Question: I have a 'ViewPager', the first page('fragment') of it has a 'DrawerLayout' that implements a 'SimpleOnGestureListener' that listens to 'onSwipe' event. The purpose of the 'onSwipe' event inside the 'DrawerLayout'(fragment) is to listen if the user swipes to 'left' and 'right' which triggers the opening and closing of the 'drawer'.
The problem is by the time, I swipe to 'left or right' the instead of triggering the opening and closing of the 'Drawer'.
Is there a way to temporarily the swiping of the 'ViewPager', while its current view is on 'DrawerLayout' so that it can listen to the left and right event?
If the Drawer is and If I swipe the screen to the right then that's the time the page changes. I've been struggling with this for a couple of days now.
I this possible inside the 'DrawerLayoutFragment'?
'''
if(MainClass_ViewPager.getView == getActivity().getView)
MainClass_ViewPager.isEnabled(false)
onSwipe of 'DrawerLayoutFragment' is triggered
'''
---
'''
public class DrawerLayoutFragment extends Fragment implements SimpleGestureListener{
private SimpleGestureFilter detector;
private DrawerLayout mDrawerLayout;
@TargetApi(Build.VERSION_CODES.HONEYCOMB)
public void onCreate (Bundle savedInstanceState)
{
super.onCreate(savedInstanceState);
}
@TargetApi(Build.VERSION_CODES.ICE_CREAM_SANDWICH)
public View onCreateView(LayoutInflater inflater, ViewGroup container,
Bundle savedInstanceState) {
return rootView;
}
public boolean onCreateOptionsMenu(Menu menu) {
MenuInflater inflater = getActivity().getMenuInflater();
inflater.inflate(R.menu.main_menu, menu);
return getActivity().onCreateOptionsMenu(menu);
}
@Override
public boolean onOptionsItemSelected(MenuItem item) {
// The action bar home/u p action should open or close the drawer.
// ActionBarDrawerToggle will take care of this.
if (mDrawerToggle.onOptionsItemSelected(item)) {
return true;
}
// Handle action buttons
switch(item.getItemId()) {
default:
Log.d("onOptionsItemSelected", "inside");
return super.onOptionsItemSelected(item);
}
}
protected void onPostCreate(Bundle savedInstanceState) {
super.onCreate(savedInstanceState);
// Sync the toggle state after onRestoreInstanceState has occurred.
mDrawerToggle.syncState();
}
@Override
public void onConfigurationChanged(Configuration newConfig) {
super.onConfigurationChanged(newConfig);
// Pass any configuration change to the drawer toggls
mDrawerToggle.onConfigurationChanged(newConfig);
}
/* The click listner for ListView in the navigation drawer */
private class DrawerItemClickListener implements ListView.OnItemClickListener {
@Override
public void onItemClick(AdapterView<?> parent, View view, int position, long id) {
selectItem(position);
Log.d("DrawerItemClickListener", "inside");
}
}
private void selectItem(int position) {
}
@TargetApi(Build.VERSION_CODES.HONEYCOMB)
public void setTitle(CharSequence title) {
mTitle = title;
getActivity().getActionBar().setTitle(mTitle);
}
//Simple Gesture
public boolean dispatchTouchEvent(MotionEvent me){
this.detector.onTouchEvent(me);
return getActivity().dispatchTouchEvent(me);
}
@Override
public void onSwipe(int direction) {
Log.d("onSwipe", "onSwipe");
}
@Override
public void onDoubleTap() {
// TODO Auto-generated method stub
Log.d("onDoubleTap", "onDoubleTap");
}
}
'''
- this is what I got so far. I have a parent ViewPager that has a child ViewPager(fragment), I can't handle the swiping of the because the parent one is always got swiped not giving any chance for the child one. The drawer is working, as along as I hold the left side of the screen for a sec then drag it to the right. As shown in the image above.
'''
private void selectItem(int position) {
Log.d("selectItem", "inside");
// update the main content by replacing fragments
ViewPagerConnect fragment = new ViewPagerConnect();
Bundle args = new Bundle();
args.putInt("position", position);
fragment.setArguments(args);
FragmentTransaction ft = getChildFragmentManager().beginTransaction();
ft.add(R.id.content_frame, fragment);
ft.setTransition(FragmentTransaction.TRANSIT_FRAGMENT_FADE);
ft.commit();
// update selected item and title, then close the drawer
mDrawerList.setItemChecked(position, true);
setTitle(mPlanetTitles[position]);
mDrawerLayout.closeDrawer(mDrawerList);
}
---------------------------------------
public class ViewPagerConnect extends SherlockFragment{
AppSectionsPagerAdapter mAppSectionsPagerAdapter;
ViewPager mViewPager;
static int position;
@Override
public View onCreateView(LayoutInflater inflater, ViewGroup container,
Bundle savedInstanceState) {
mAppSectionsPagerAdapter = new AppSectionsPagerAdapter(getChildFragmentManager());
position = getArguments().getInt("position");
View rootView = inflater.inflate(R.layout.viewpager_connect, container, false);
mViewPager = (ViewPager) rootView.findViewById(R.id.pager);
mViewPager.setAdapter(mAppSectionsPagerAdapter);
return rootView;
}
public static class AppSectionsPagerAdapter extends FragmentPagerAdapter {
public AppSectionsPagerAdapter(FragmentManager fm) {
super(fm);
}
@Override
public int getCount() {
return 1;
}
@Override
public CharSequence getPageTitle(int position) {
return "Section: " + (position + 1);
}
@Override
public Fragment getItem(int arg0) {
switch(arg0){
case 0:
PlanetFragment fragment = new PlanetFragment();
Bundle args = new Bundle();
args.putInt(PlanetFragment.ARG_PLANET_NUMBER, position);
fragment.setArguments(args);
return fragment;
}
return null;
}
}
}
----------------------------------------------
public class PlanetFragment extends SherlockFragment {
ViewPager mViewPager;
public static final String ARG_PLANET_NUMBER = "planet_number";
public PlanetFragment() {
// Empty constructor required for fragment subclasses
}
@Override
public View onCreateView(LayoutInflater inflater, ViewGroup container,
Bundle savedInstanceState) {
View rootView = inflater.inflate(R.layout.fragment_planet, container, false);
int i = getArguments().getInt(ARG_PLANET_NUMBER);
String planet = getResources().getStringArray(R.array.planets_array)[i];
int imageId = getResources().getIdentifier(planet.toLowerCase(Locale.getDefault()),
"drawable", getActivity().getPackageName());
((ImageView) rootView.findViewById(R.id.image)).setImageResource(imageId);
getActivity().setTitle(planet);
return rootView;
}
}
---------------------------
viewpager_connect.xml
<?xml version="1.0" encoding="utf-8"?>
<android.support.v4.view.ViewPager
xmlns:android="http://schemas.android.com/apk/res/android"
android:id="@+id/pager"
android:layout_width="match_parent"
android:layout_height="match_parent"/>
-----------------------------------------------
fragment_planet.xml
<ImageView xmlns:android="http://schemas.android.com/apk/res/android"
android:id="@+id/image"
android:layout_width="match_parent"
android:layout_height="match_parent"
android:background="#000000"
android:gravity="center"
android:padding="32dp" />
'''
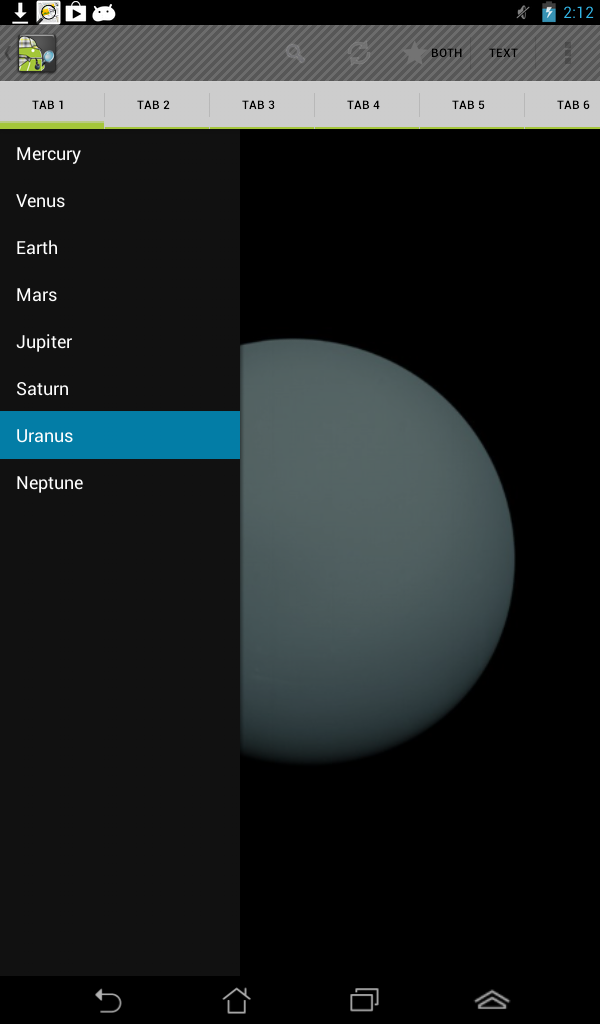
Answer: Get the demo NavDrawer <URL>
If you swap in a ViewPager implementation for the Planet Selection frame given in the sample code, it will work fine.
Details:
in 'selectItem' just get a ViewPager in the 'fragment' object that is the target of the FragmentManager transaction. That will do it and you will have the NavDrawer along with the ViewPager. Dont disable anything because it will just work.
see the 'planetfragement' below - just swap in your ViewPager class and it will all work. Remove the planetfragment. Add your ViewPager in its place. that is all u have to do. Your 'viewpager' should be a Fragment that gets a ViewPager and hooks it up to an adapter. It implements the same interface as the Planets in the current sample. just swap it in.
'''
private void selectItem(int position) {
// update the main content by replacing fragments
Fragment fragment = new PlanetFragment();
Bundle args = new Bundle();
args.putInt(PlanetFragment.ARG_PLANET_NUMBER, position);
fragment.setArguments(args);
FragmentManager fragmentManager = getFragmentManager();
fragmentManager.beginTransaction().replace(R.id.content_frame, fragment).commit();
// update selected item and title, then close the drawer
mDrawerList.setItemChecked(position, true);
setTitle(mPlanetTitles[position]);
mDrawerLayout.closeDrawer(mDrawerList);
}
'''